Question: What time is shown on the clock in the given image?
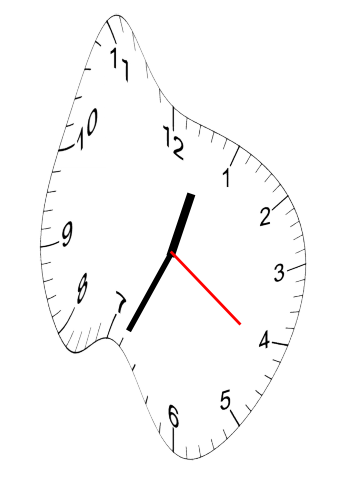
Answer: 12:34:21